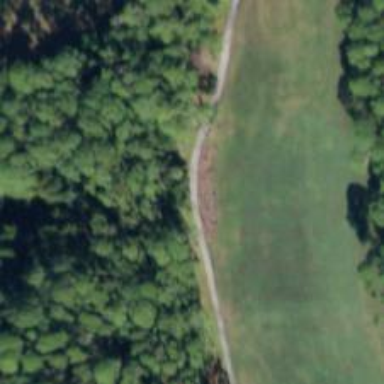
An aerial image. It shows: Service road used as golf cart path.